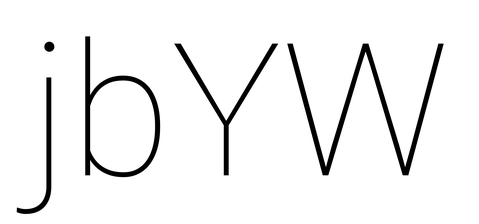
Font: Roboto_Thin